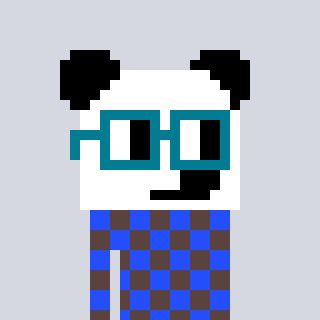
a pixel art character with square dark green glasses, a panda-shaped head and a darkbrown-colored body on a cool background